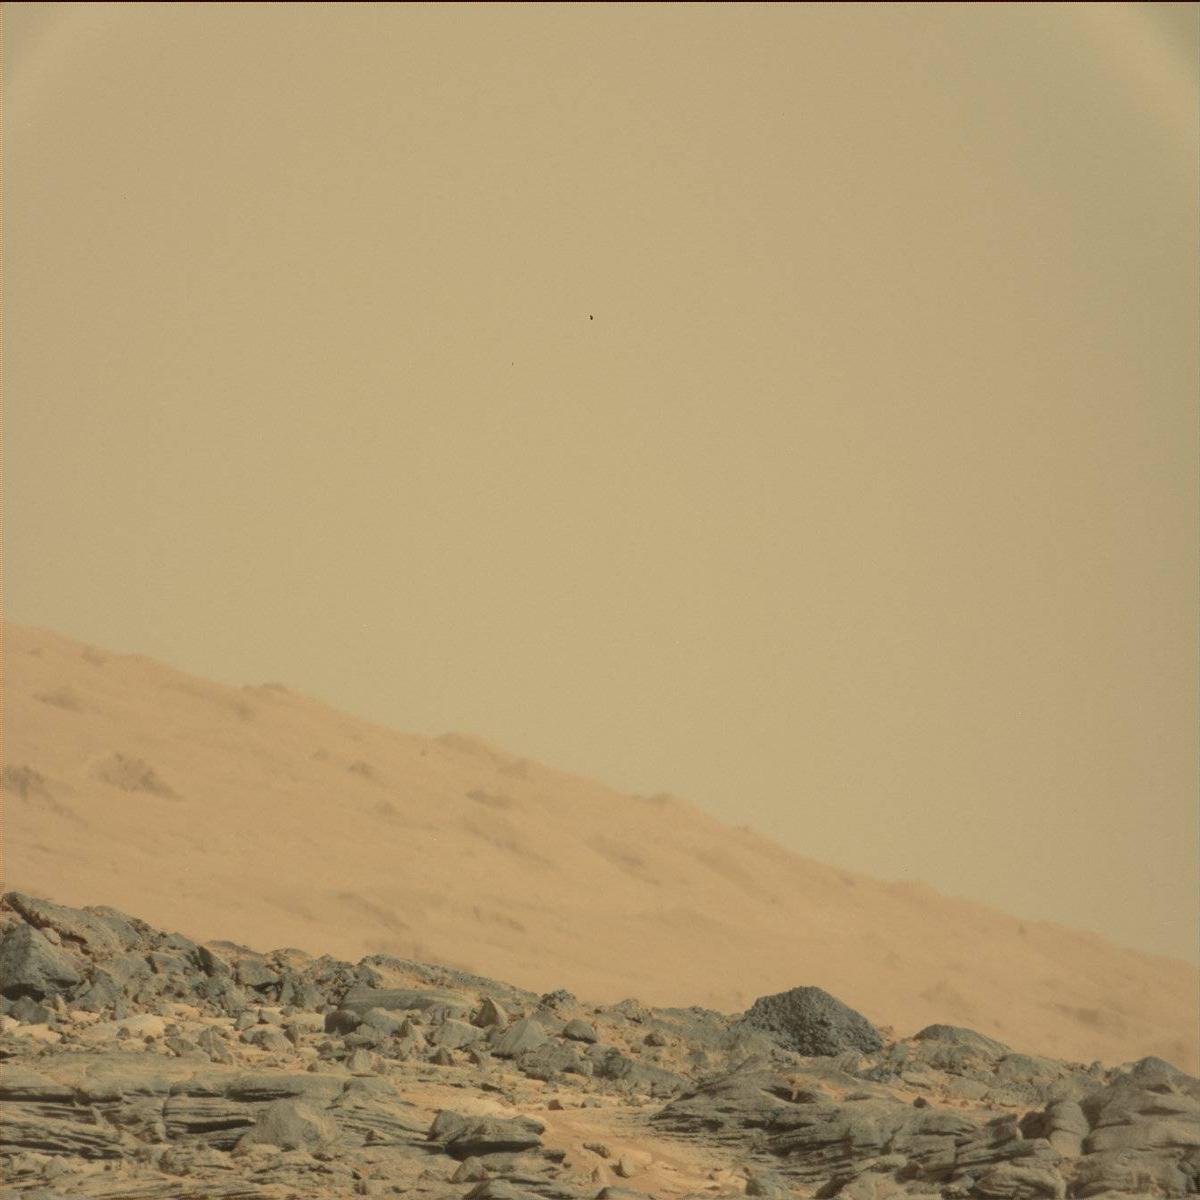
Terrain classes present: Bedrock, Ridge, Sand / Soil, Sky